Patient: sex M, age 40
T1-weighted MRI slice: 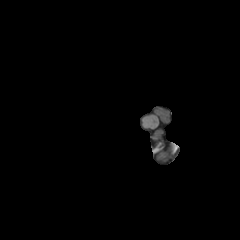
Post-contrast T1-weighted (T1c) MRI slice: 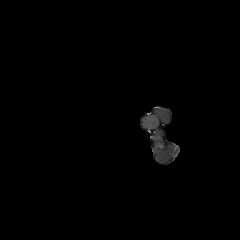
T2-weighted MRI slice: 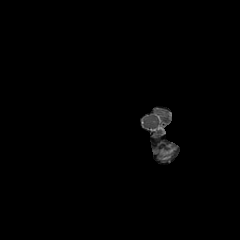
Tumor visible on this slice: no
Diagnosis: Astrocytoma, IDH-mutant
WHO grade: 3